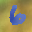
Label: 6